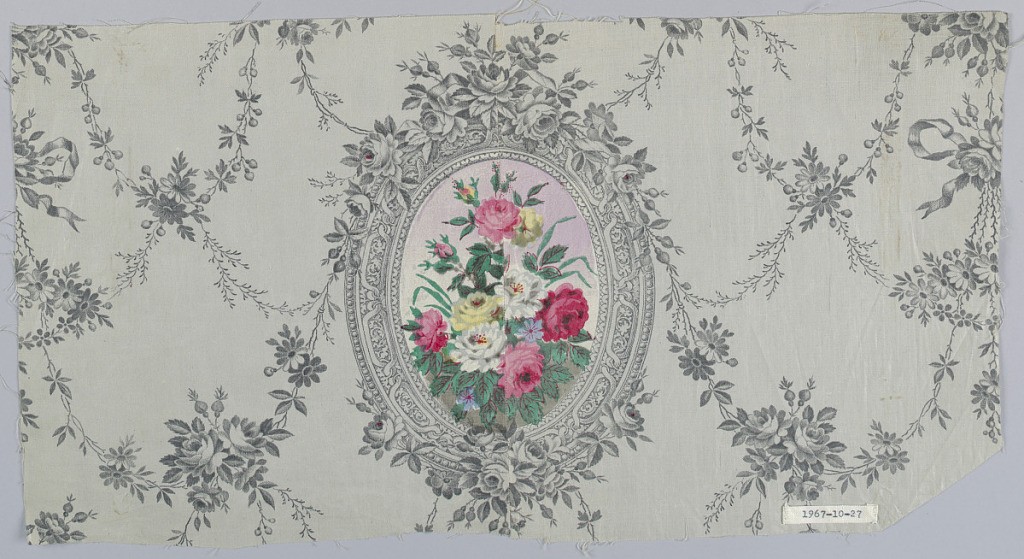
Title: Textile
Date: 1851–63
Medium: cotton Technique: printed by engraved roller and block printed
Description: Grey ground printed in darker grey with pattern of floral garlands surrounding elaborate oval frame bedecked with roses; frame encloses floral bouquet, mostly roses, printed in pink, yellow, blue, red, grey, green and white.